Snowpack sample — Loveland Pass, Silver Plume, Colorado, USA (2/11/26, 12:00 PM MST)
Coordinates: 39.663, -105.886
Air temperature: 35 °F
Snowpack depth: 82 cm
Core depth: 10 cm
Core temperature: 17.6 °F
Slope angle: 13°, slope face: 12°
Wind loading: high
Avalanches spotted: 1
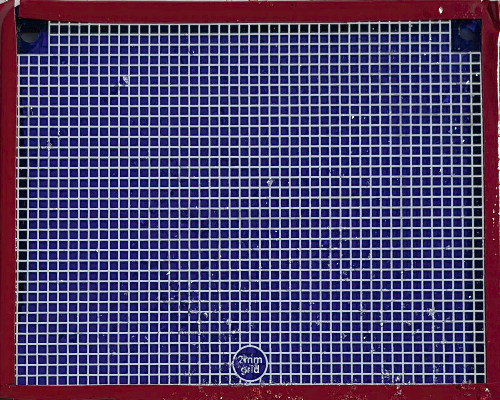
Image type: profile
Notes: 1 small avalanche spotted on the north side of the bowl, lots of wind loading